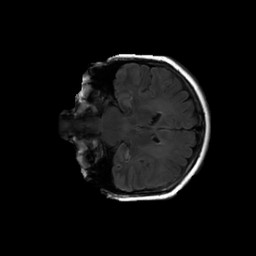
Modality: FLAIR
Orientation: coronal
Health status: ill
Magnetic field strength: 3 T